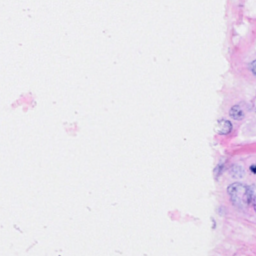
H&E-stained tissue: Breast